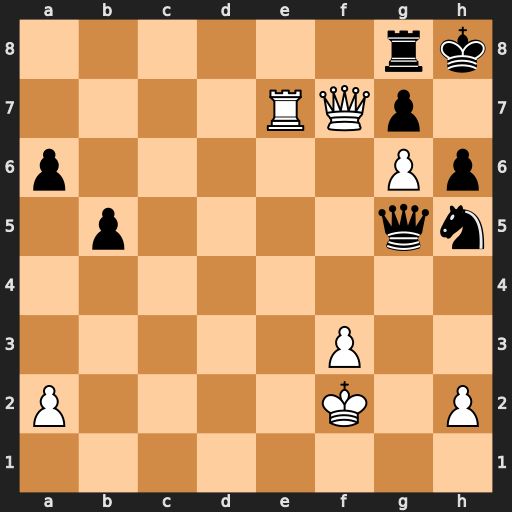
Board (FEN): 6rk/4RQp1/p5Pp/1p4qn/8/5P2/P4K1P/8
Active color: w
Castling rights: -
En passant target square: -
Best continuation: Qxg8+ Kxg8 Re8#